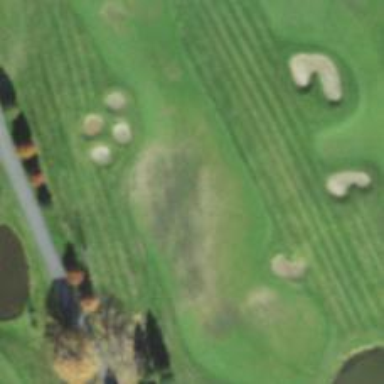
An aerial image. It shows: Golf hole.